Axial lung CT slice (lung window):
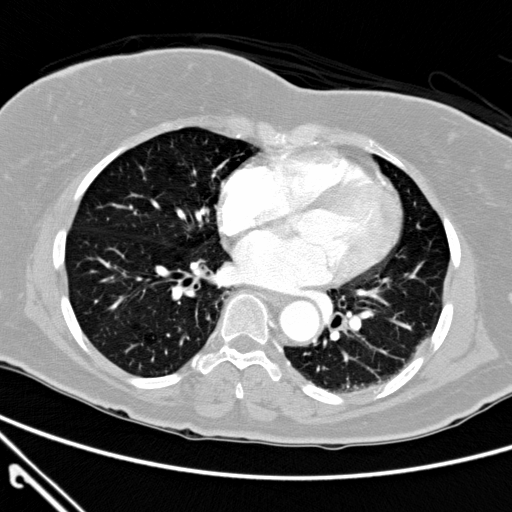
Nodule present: no